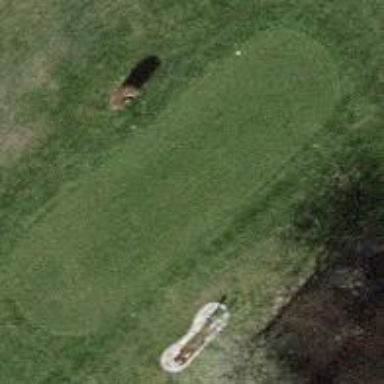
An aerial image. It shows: Grassy area designated as golf tee.